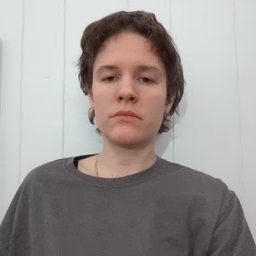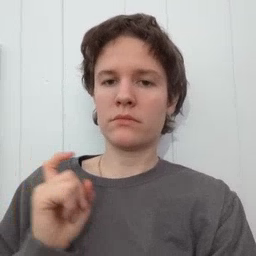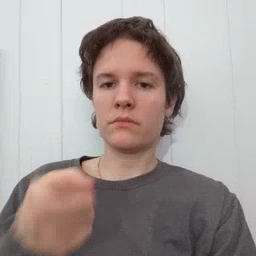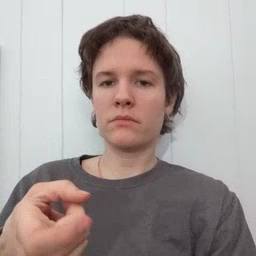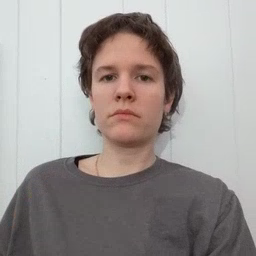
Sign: gift